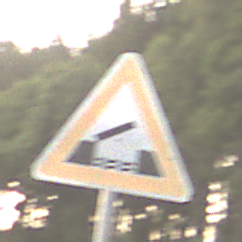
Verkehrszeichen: BeweglicheBruecke
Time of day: SunriseSunset
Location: Outdoor (Nature)
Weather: Clear
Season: NotSpecified
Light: Natural